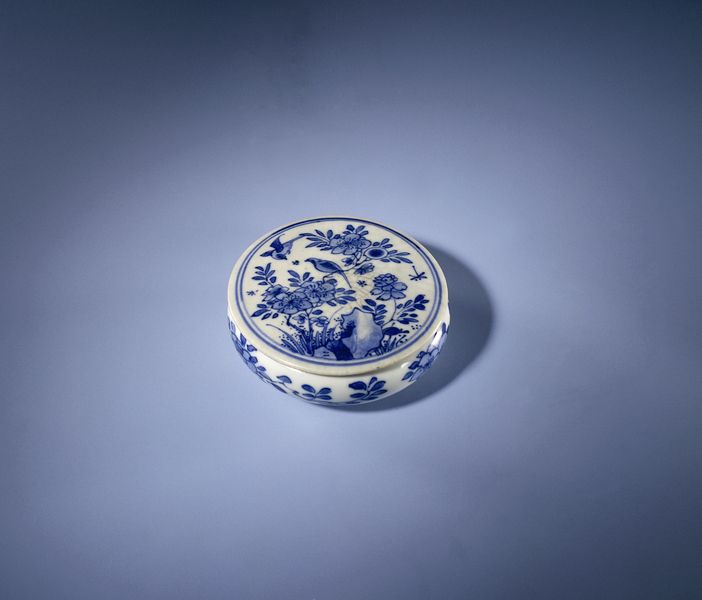
Titel: Platte doos met op de binnenkoant van de deksel een erotische scene
Standort: Amsterdam
Institution: Rijksmuseum
Schlagwörter: blau, blue, white, black, painting, decorative, flowers, plant, pot, flower, rocks, stone, nature, grass, garden, plants, shadow, chin, bird, birds, glass, photo, wings, small, blu, ancient, leaves, design, ink, art, box, circle, ceramic, floral, gras, cup, blume, blumen, leave, china, vogel, dish, beak, plain, round, oriental, little, klein, photograph, russian, container, porcelain, bowl, stem, weiß, keramik, powder, jewelry, foliage, vögel, blätter, enamel, ornamente, jar, wedgewood, case, object, petal, petals, lid, stems, tails, porselain, rim, stalks, dose, porzellan, floral motif, cracked, flowery, blossoms, deckel, porcelin, porcelian, jewellery box, white and blue, wedgeware, gzhel, snuff, vögeln, süß, glatt, bule box, 'fragile, poceilan